Brain MRI, t2w sequence, axial 2D slice.
Patient: age 26, sex F, weight 78 kg, height 1.78 m
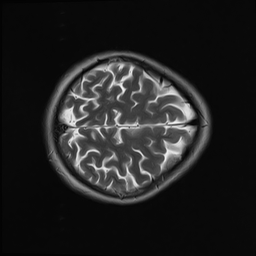